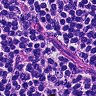
Metastatic tissue present: no